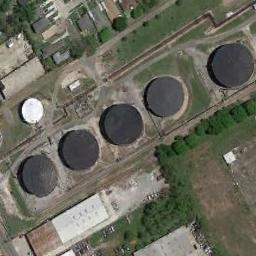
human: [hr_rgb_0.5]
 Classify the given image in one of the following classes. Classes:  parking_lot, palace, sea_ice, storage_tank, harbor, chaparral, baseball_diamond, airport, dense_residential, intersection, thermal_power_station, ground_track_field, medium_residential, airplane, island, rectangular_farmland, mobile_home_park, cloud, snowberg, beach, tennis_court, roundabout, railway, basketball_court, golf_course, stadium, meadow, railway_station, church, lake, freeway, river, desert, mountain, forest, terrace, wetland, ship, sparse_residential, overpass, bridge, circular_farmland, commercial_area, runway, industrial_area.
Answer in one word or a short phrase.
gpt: storage_tank